Field crop: maize
Growth stage: 2
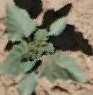
Species: datura